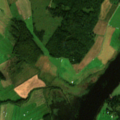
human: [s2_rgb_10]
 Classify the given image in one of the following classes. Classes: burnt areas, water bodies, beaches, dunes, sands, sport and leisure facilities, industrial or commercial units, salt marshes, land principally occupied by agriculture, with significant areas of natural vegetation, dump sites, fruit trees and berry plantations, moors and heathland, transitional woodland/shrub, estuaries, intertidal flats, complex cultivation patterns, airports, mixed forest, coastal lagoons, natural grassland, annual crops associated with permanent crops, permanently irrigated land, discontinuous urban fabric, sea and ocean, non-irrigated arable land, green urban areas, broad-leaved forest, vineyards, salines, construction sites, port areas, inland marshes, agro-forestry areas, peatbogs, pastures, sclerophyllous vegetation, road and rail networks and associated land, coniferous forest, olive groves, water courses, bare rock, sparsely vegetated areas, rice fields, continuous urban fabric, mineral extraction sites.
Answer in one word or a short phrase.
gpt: non-irrigated arable land, mixed forest, transitional woodland/shrub, water bodies